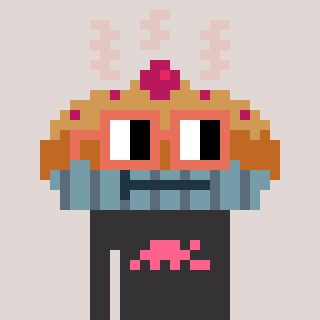
a pixel art character with square orange glasses, a pie-shaped head and a grayscale-colored body on a warm background